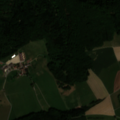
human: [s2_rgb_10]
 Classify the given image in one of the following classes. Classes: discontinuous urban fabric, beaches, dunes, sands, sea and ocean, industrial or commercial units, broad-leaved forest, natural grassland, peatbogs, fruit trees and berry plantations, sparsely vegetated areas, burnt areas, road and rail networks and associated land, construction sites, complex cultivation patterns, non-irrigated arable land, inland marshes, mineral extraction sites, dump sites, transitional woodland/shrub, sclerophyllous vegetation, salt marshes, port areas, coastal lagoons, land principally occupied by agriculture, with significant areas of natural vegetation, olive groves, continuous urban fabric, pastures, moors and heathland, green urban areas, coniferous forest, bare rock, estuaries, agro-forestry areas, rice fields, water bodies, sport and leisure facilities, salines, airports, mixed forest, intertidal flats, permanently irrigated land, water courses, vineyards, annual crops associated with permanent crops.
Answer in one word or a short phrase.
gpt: complex cultivation patterns, broad-leaved forest, mixed forest